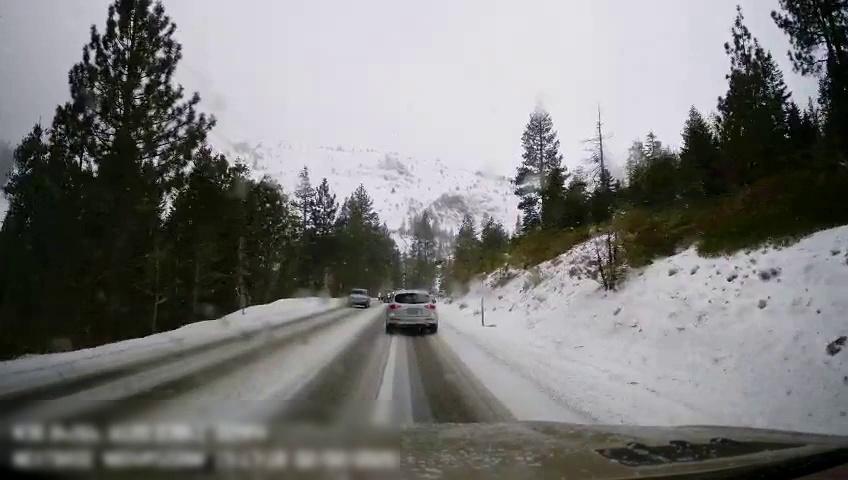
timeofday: Day
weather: Snowy
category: Drivable Space
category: Vehicles | SUV
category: Vehicles | SUV
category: Vehicles | Car